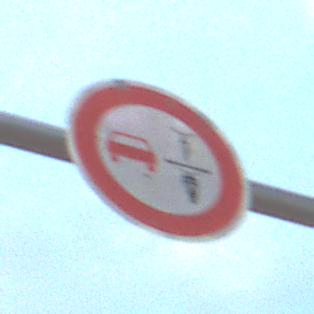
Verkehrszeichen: VerbotUeberholenEinspurigeFahrzeuge
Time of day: SunriseSunset
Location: Outdoor (Nature)
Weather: PartlyCloudy
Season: NotSpecified
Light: Natural